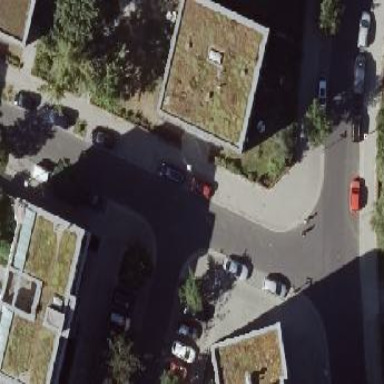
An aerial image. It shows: Flat-roofed apartment building.